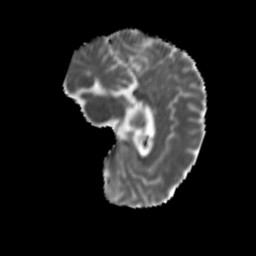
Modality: MD
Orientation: sagittal
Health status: ill
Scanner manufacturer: siemens
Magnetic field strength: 3 T
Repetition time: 6.7 s
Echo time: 0.1 s